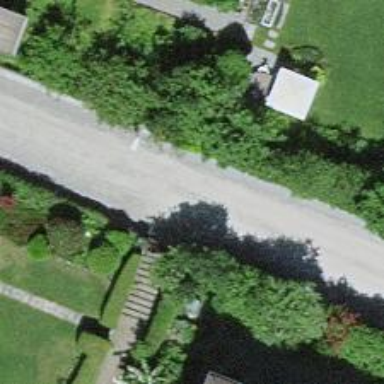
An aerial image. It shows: Residential road with compacted surface.